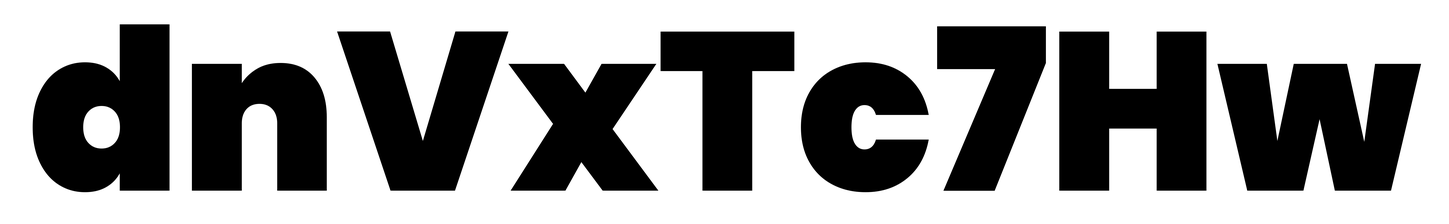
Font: Poppins-Black